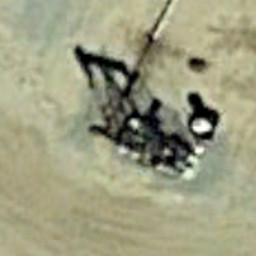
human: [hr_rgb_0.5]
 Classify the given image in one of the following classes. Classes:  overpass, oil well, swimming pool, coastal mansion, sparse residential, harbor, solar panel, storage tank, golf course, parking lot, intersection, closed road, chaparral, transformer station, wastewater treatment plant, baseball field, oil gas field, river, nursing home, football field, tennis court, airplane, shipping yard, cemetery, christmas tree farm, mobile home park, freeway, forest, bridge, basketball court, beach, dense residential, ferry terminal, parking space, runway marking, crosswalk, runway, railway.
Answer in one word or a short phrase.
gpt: oil well